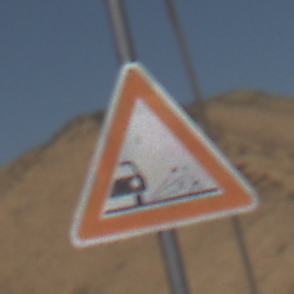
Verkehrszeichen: SplittSchotter
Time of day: Midday
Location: Outdoor (Nature)
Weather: Clear
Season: NotSpecified
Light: Natural